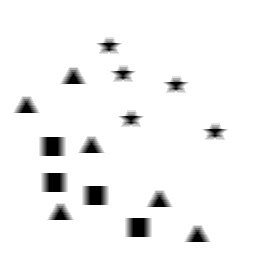
Squares: 4
Triangles: 6
Stars: 5
Total shapes: 15